Question: I am making a call to my backend, which returns a list of objects as JSON. Now, I want to iterate these in the frontend in my Angular app.
However, when the HTML i wrote below is rendered, nothing is shown. I have no idea why, as I was sure this was the syntax.
There are no JavaScript errors in the console. Also, I was unsure if it was the '$scope' inside an async call that caused my problem, but it seems that if I copy the response from the API out and puts it as a string (therefore sync and not async), nothing is shown still.
Any idea where my bug is? ()
'''
var app = angular.module("app", ['ngRoute'])
app.config(function($routeProvider) {
$routeProvider.when('/front', {
templateUrl: '/templates/front.html',
controller: 'FrontController'
});
$routeProvider.otherwise({redirectTo: '/front'})
});
app.controller('FrontController',['$scope',function($scope) {
$.ajax({
type: 'GET',
url: '/api/serials',
dataType: 'json',
success: function(data){
$scope.serials = data;
},
error: function(err) {
alert('fejl');
}
});
$scope.datatitle = 'hheeh';
}]);
'''
In my network category, I can see the following are returned from the API:
'''
[{"_id":"53cf8b80a20055c6eebf80b1","serial":"<PHONE>","game":"World of Warcraft","date":"2013-12-31T23:00:00.000Z"}]
'''
The HTML rendered in the frontend is: '"Angular works: 8"'
My code is:
'''
Angular works: {{ 4+4 }}
{{serial.length}}
<ul>
<li data-ng-repeat="serial in serials">{{serial}}</li>
</ul>
'''
:
Console log of data:

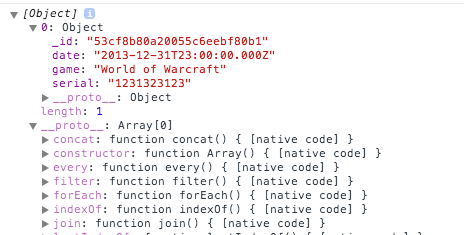
Answer: You can create a factory and inject that in the controller. Here is how you can create a factory and use it in your case:
'''
app.factory('SerialService', function($http) {
return {
getSerials: function(callback) {
return $http({
method: 'GET',
url: "/api/serials"
}).
success(function(data) {
callback(data);
});
};
});
'''
and in your controller:
'''
app.controller('FrontController',['$scope','SerialService',function($scope,SerialService) {
SerialService.getSerials(function(data){
$scope.serials = data;
});
$scope.datatitle = 'hheeh';
}]);
'''
More on <URL>